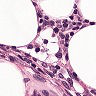
Metastatic tissue present: no